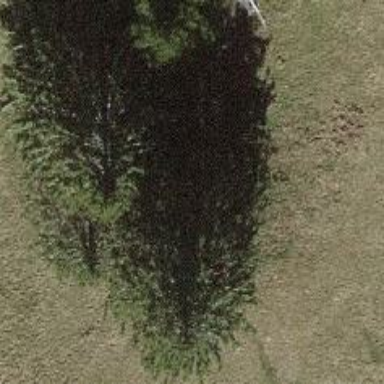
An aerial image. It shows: Beautiful tree in nature.